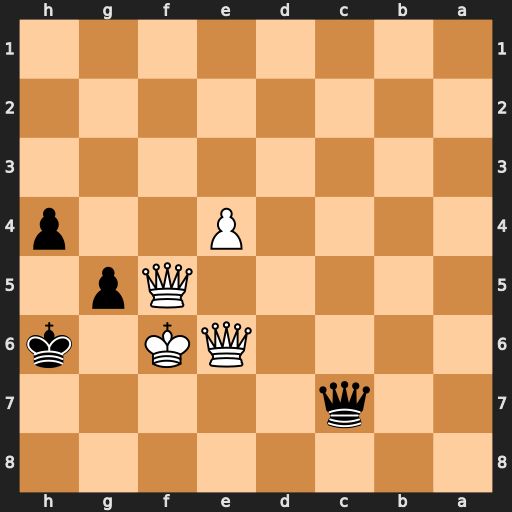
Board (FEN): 8/2q5/4QK1k/5Qp1/4P2p/8/8/8
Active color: b
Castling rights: -
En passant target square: -
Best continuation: Qg7#